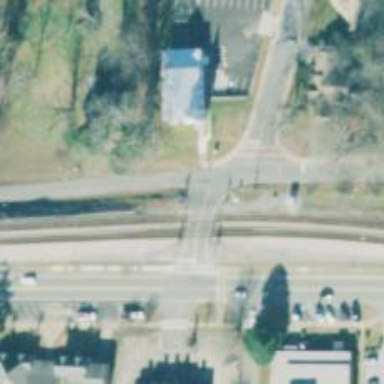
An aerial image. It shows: Level crossing with lights and saltire markings.